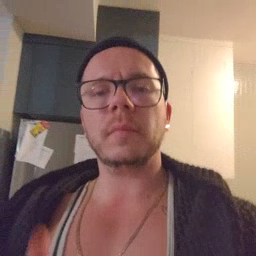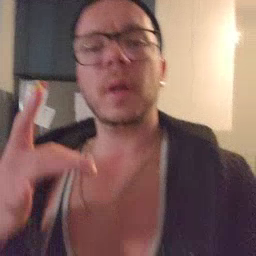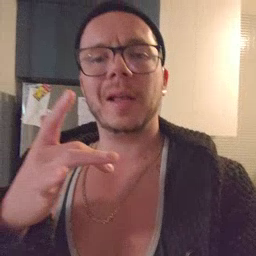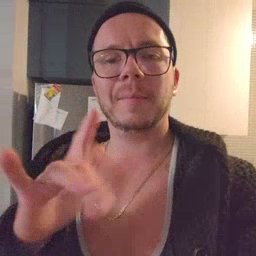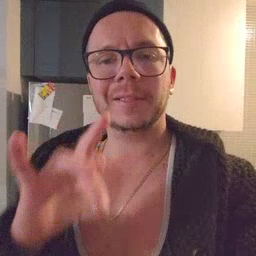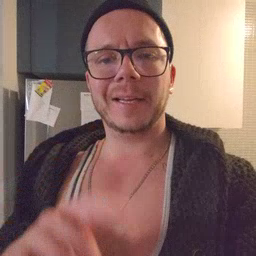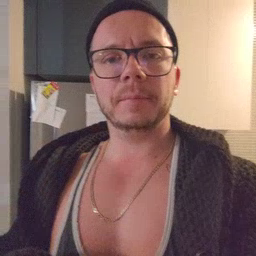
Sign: empty